Aerial crown-view tile of a tropical tree (Barro Colorado Island, Panama), acquired 20241216:
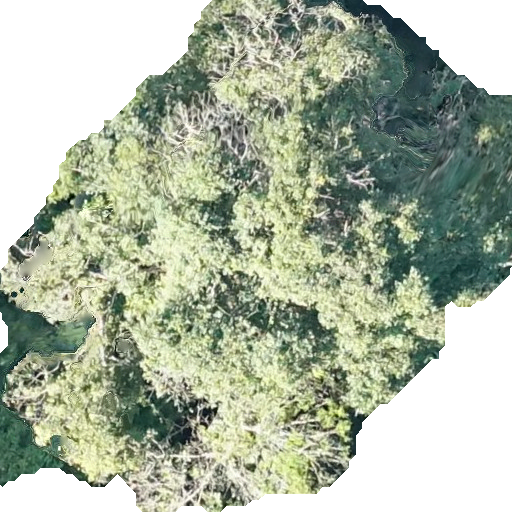
Species: Simarouba amara
GBIF accepted scientific name: Simarouba amara
Crown area: 292.554 m²